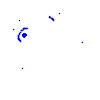
Particle: kaon